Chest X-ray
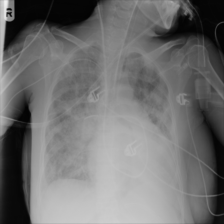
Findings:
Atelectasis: negative
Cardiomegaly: negative
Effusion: negative
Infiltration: positive
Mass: negative
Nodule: negative
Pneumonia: negative
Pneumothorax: negative
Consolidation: negative
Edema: negative
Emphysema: negative
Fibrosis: negative
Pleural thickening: negative
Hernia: negative